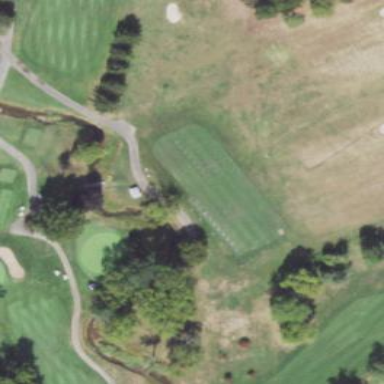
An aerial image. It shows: Grassy area used as driving range for golf.